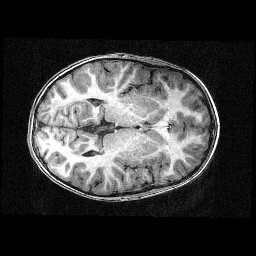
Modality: T1w
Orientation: axial
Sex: male
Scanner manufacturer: siemens
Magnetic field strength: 3 T
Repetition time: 2.3 s
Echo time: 0.00336 s